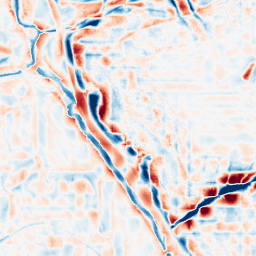
Category: wavelet
Decomposition family: wavelet_biorthogonal
Decomposition parameters: wavelet: bior2.4
level: 4
Upsampling method: bspline
Upsampling parameters: scale: 2
Upsampling scale: 2